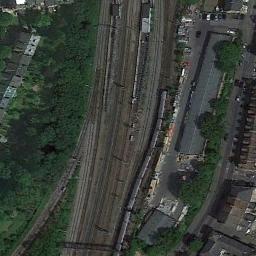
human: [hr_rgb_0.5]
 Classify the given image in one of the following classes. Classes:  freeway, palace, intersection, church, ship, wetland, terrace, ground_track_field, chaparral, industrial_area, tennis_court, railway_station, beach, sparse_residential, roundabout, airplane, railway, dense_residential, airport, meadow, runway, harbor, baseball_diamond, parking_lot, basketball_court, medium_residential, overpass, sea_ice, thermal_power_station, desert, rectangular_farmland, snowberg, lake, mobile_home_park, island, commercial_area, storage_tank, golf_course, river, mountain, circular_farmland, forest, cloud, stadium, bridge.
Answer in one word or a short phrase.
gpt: railway